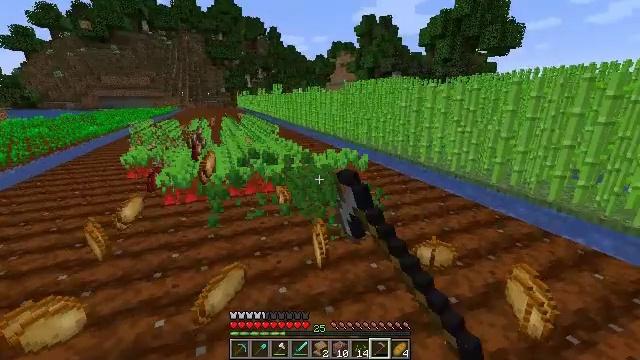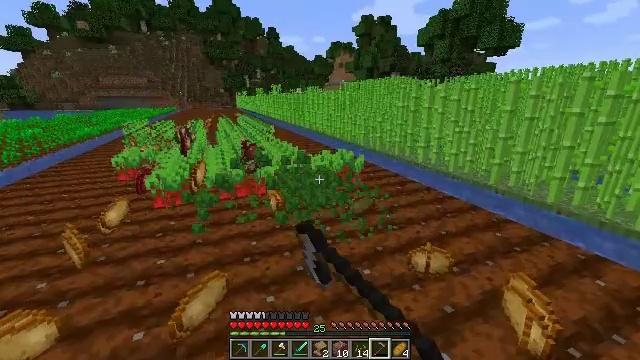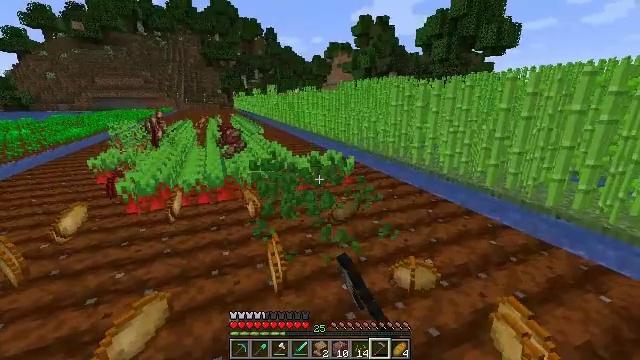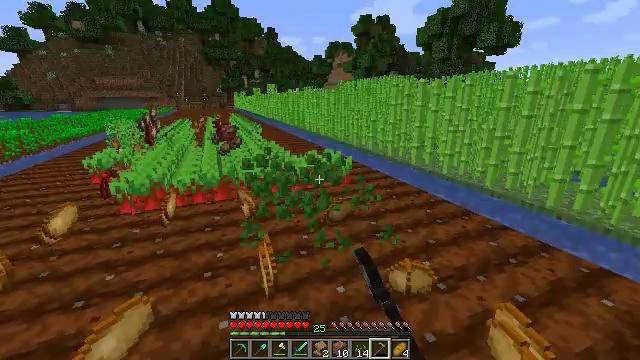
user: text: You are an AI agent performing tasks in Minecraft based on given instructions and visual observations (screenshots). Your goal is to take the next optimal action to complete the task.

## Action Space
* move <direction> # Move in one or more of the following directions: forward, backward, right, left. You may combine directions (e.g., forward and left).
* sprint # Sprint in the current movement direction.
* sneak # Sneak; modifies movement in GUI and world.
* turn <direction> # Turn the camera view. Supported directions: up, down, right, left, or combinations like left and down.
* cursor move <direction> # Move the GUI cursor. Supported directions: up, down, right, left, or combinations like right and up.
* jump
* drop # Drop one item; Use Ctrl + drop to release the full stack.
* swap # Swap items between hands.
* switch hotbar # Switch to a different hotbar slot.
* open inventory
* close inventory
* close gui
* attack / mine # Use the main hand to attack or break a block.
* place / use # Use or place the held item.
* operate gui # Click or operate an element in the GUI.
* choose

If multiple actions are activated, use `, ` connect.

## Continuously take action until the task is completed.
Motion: motion action
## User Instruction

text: Harvest potatoes.
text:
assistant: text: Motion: move forward and move right, attack / mine
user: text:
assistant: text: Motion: move forward and move right, attack / mine
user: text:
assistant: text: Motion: move forward and move right, attack / mine
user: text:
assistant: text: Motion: attack / mine